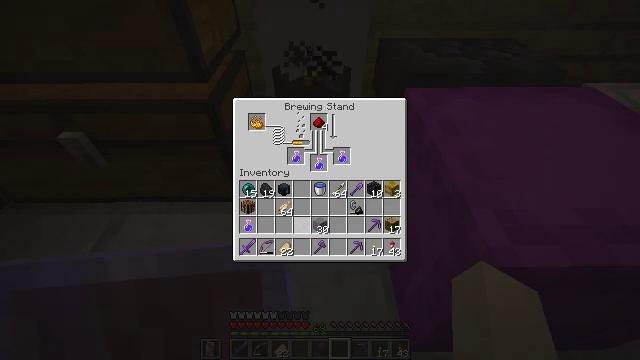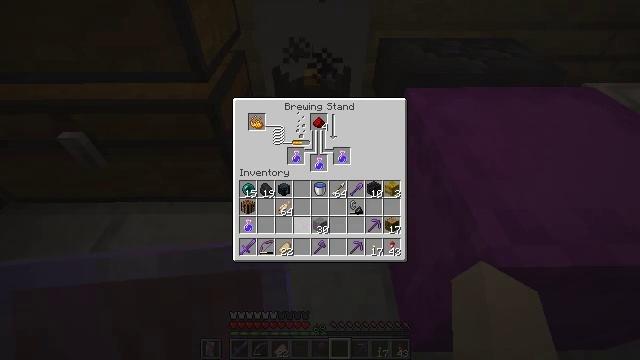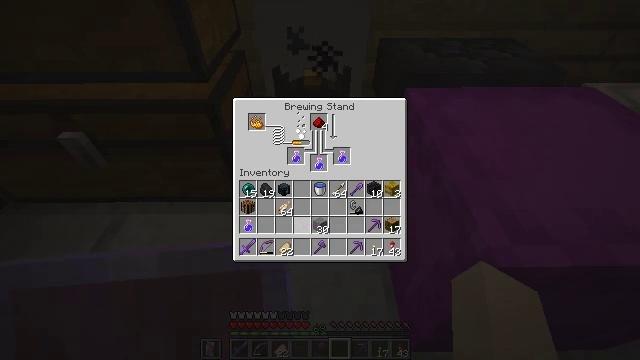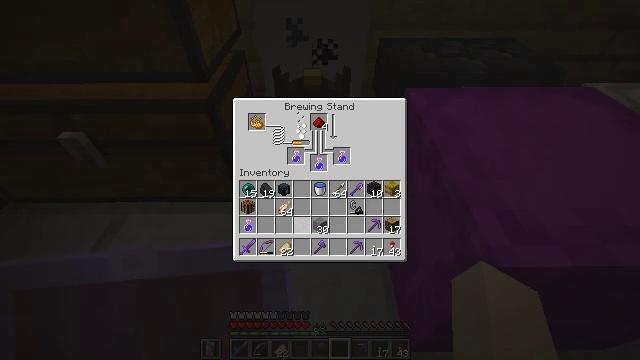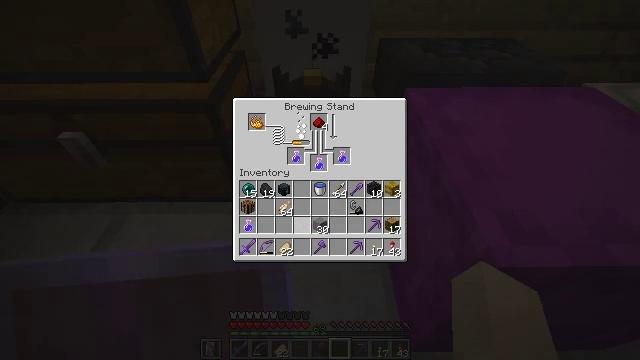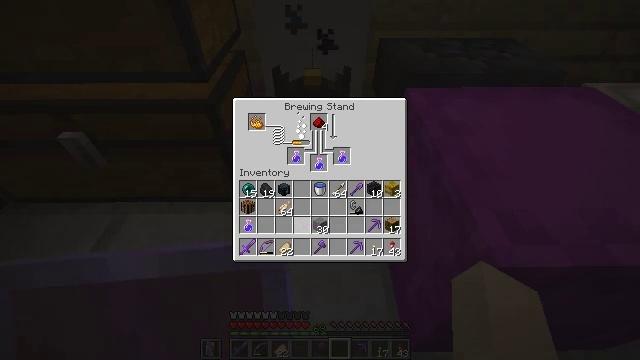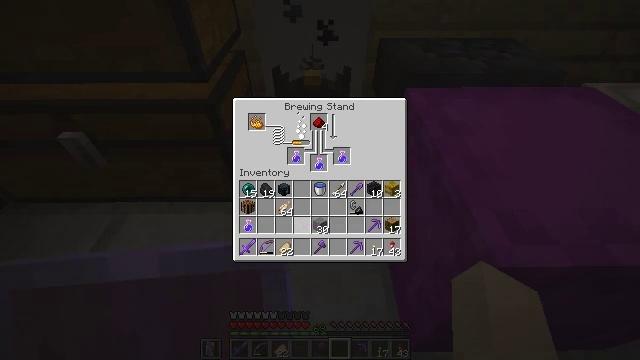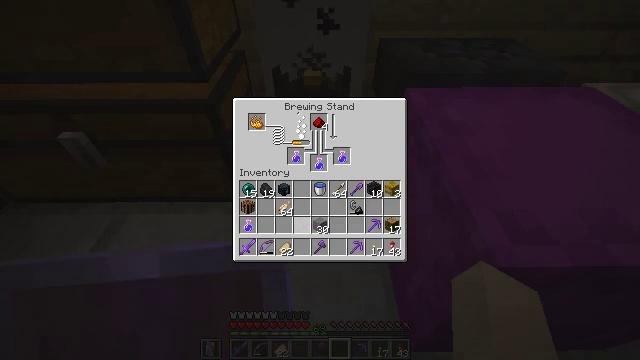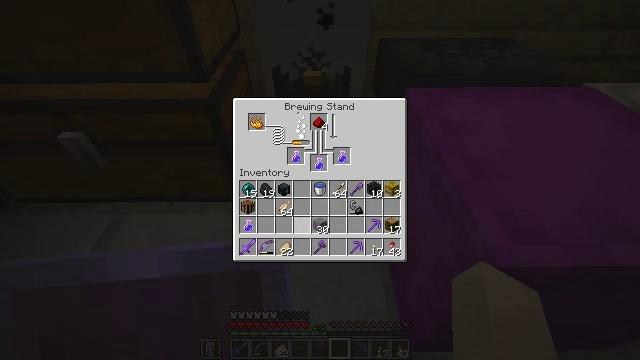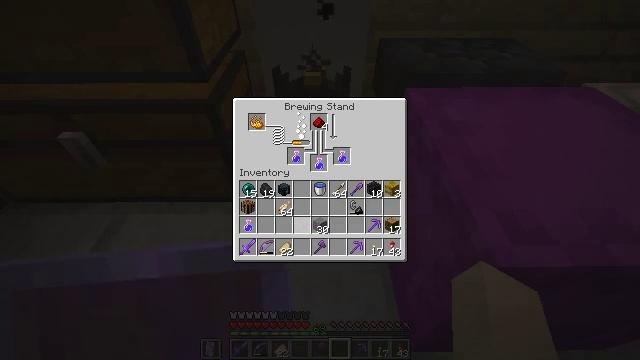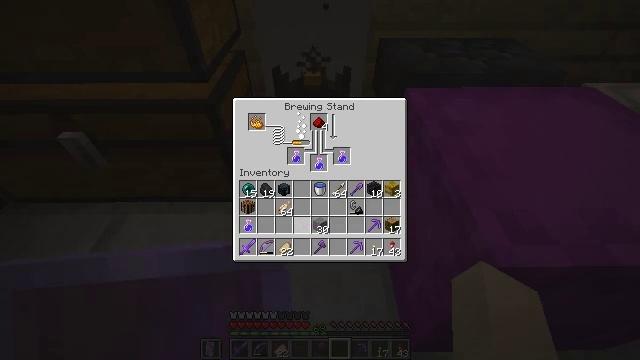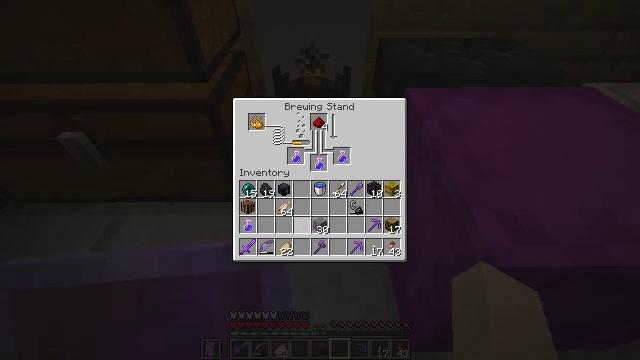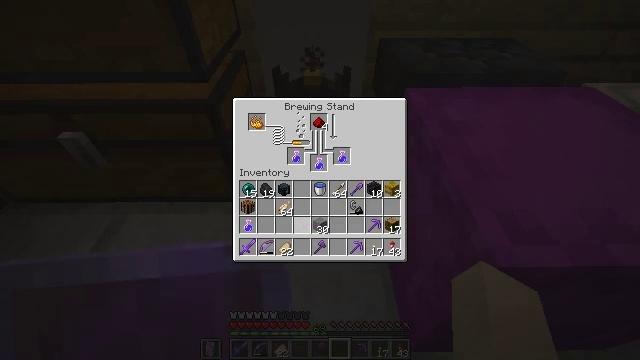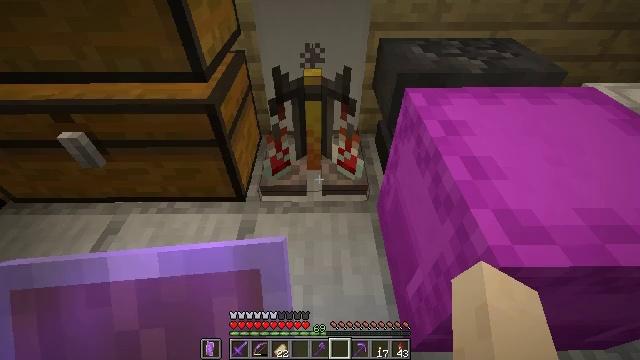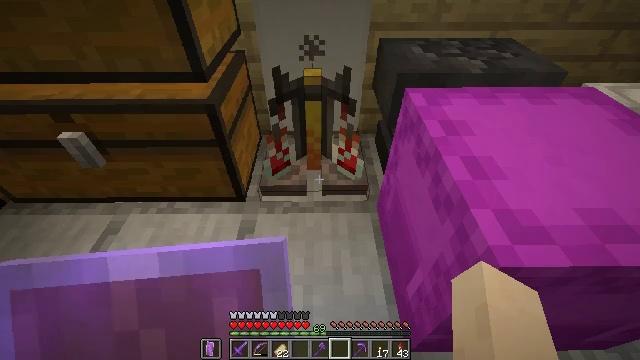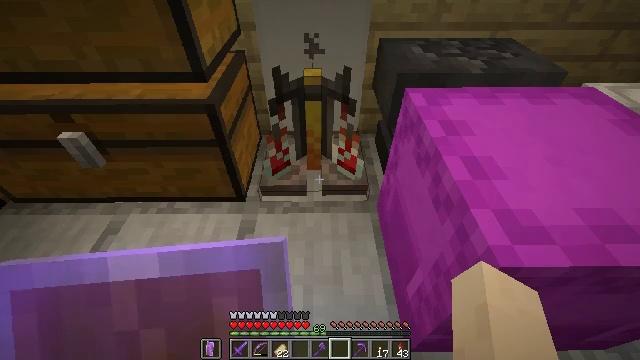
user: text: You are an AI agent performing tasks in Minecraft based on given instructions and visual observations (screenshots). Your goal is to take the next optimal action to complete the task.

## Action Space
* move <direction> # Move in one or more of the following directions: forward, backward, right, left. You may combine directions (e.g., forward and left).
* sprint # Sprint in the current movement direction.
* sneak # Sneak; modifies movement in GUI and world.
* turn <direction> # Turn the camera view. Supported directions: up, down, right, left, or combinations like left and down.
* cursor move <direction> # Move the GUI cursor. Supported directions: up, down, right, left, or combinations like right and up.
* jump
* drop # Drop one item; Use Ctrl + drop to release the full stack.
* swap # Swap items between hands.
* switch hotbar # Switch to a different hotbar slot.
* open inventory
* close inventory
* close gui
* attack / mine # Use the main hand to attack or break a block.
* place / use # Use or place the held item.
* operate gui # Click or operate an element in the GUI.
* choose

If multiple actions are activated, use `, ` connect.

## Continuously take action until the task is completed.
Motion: motion action
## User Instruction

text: Harvest the orange shulker box.
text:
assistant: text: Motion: no_op
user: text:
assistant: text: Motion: no_op
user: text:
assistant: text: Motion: no_op
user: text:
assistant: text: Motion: no_op
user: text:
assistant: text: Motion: no_op
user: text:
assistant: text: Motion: no_op
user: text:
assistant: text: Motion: no_op
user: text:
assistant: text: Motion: no_op
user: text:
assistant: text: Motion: no_op
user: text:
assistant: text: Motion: no_op
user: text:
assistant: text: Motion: no_op
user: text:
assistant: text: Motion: no_op
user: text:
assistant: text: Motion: no_op
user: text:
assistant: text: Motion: no_op
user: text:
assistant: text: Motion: no_op
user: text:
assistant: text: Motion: no_op
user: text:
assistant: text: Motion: no_op
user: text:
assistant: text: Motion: no_op
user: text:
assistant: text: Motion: no_op
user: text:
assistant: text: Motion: no_op
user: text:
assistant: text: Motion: no_op
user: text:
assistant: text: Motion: no_op
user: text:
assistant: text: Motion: no_op
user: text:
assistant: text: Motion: no_op
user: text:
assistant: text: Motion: no_op
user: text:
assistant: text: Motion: turn right and up
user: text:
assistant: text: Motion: turn right and up
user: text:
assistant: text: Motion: turn up
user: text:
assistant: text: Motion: turn right and up
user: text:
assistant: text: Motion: turn right and up